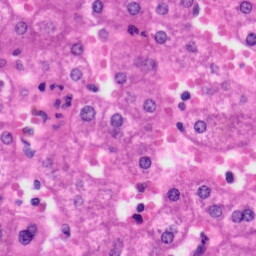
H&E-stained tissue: Liver